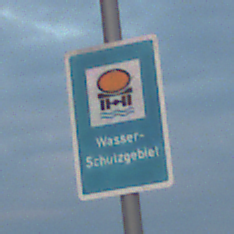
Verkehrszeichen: Wasserschutzgebiet
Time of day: SunriseSunset
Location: Outdoor (Nature)
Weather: PartlyCloudy
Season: NotSpecified
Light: Natural